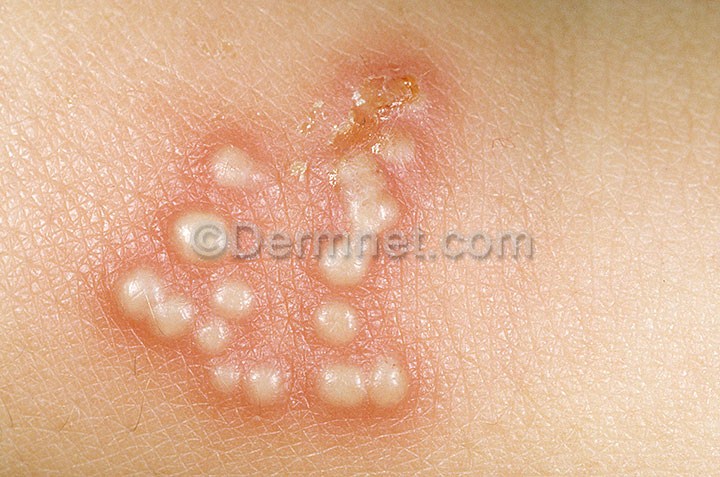
Disease: Warts Molluscum and other Viral Infections